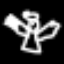
Label: angel